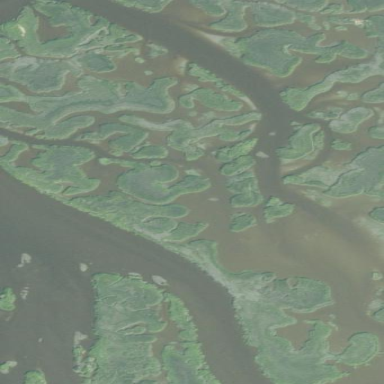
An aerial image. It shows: Saltmarsh wetland.